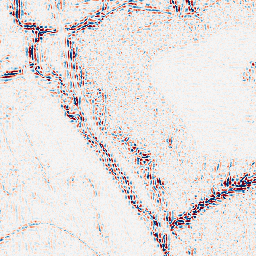
Category: wavelet
Decomposition family: wavelet_dwt
Decomposition parameters: wavelet: db4
level: 2
Upsampling method: quartic
Upsampling parameters: scale: 2
Upsampling scale: 2